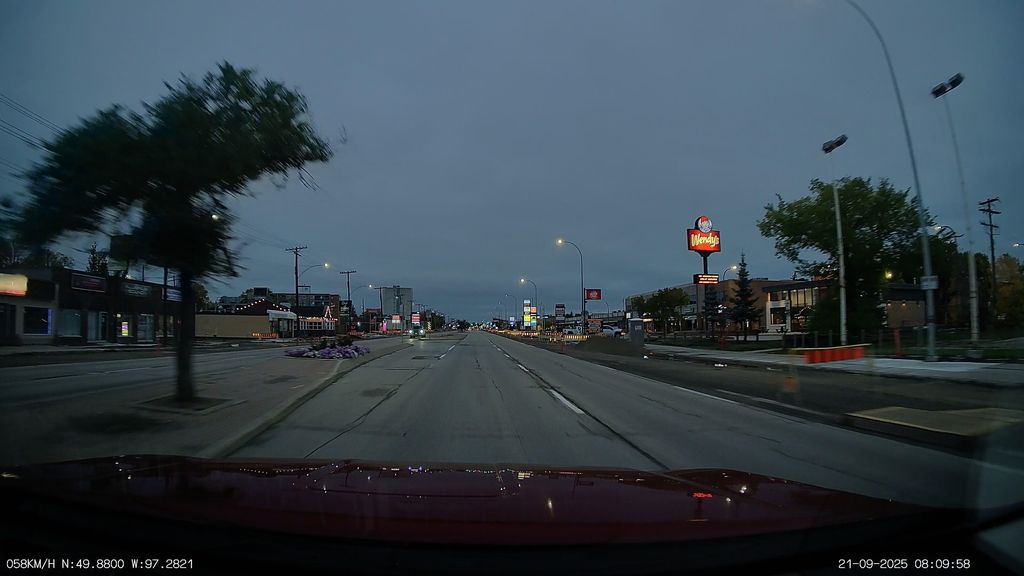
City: winnipeg